Aerial crown-view tile of a tropical tree (Barro Colorado Island, Panama), acquired 20250124:
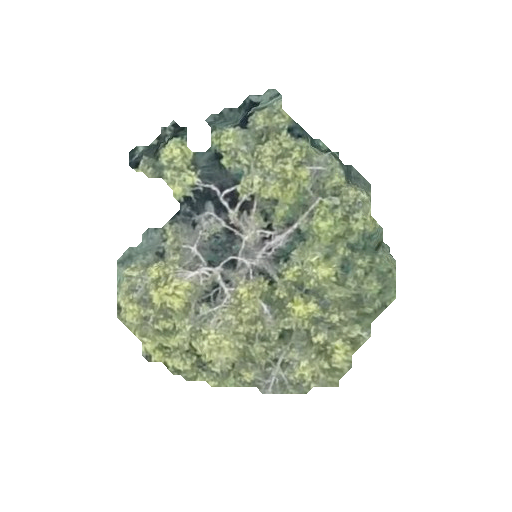
Species: Guatteria lucens
GBIF accepted scientific name: Guatteria lucens
Crown area: 87.504 m²